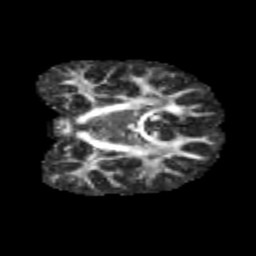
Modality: FA
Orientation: coronal
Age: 12
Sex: male
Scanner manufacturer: siemens
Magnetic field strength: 3 T
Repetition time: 3.8 s
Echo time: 0.07 s